Interaction volume radius: 5 \u00c5
Interaction volume height: 35 \u00c5
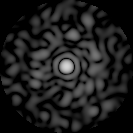
Disorder parameter: 0.8413